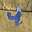
Label: 4